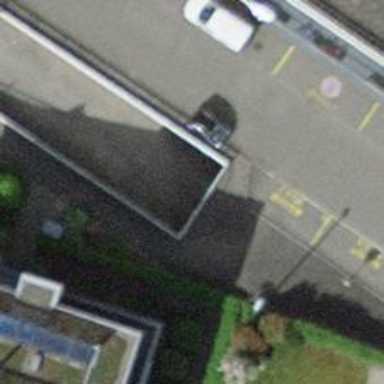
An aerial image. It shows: Parking area.